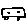
Label: car